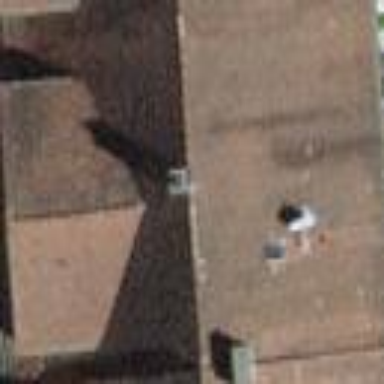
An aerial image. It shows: Terrace building.